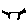
Label: cat